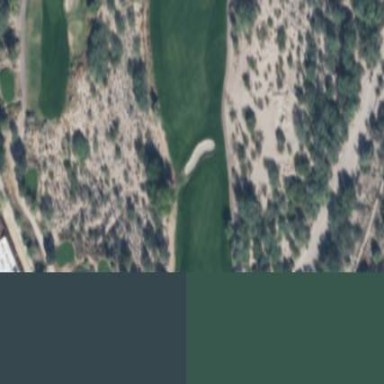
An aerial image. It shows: Rough grass area on golf course.